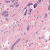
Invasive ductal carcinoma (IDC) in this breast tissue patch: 1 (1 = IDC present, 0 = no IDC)